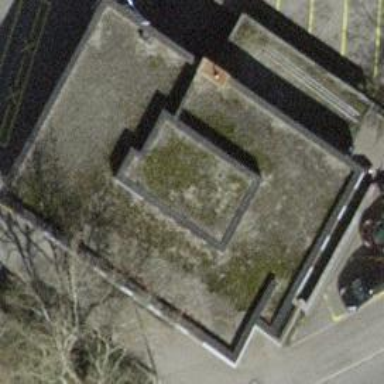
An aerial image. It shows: Building serving as post office.